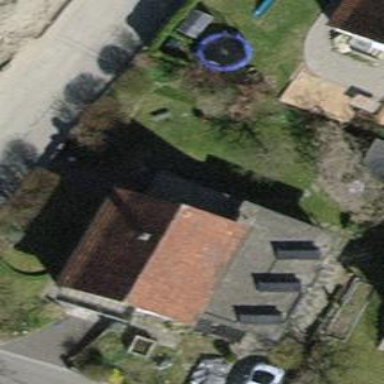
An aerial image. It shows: Building with tile roof.